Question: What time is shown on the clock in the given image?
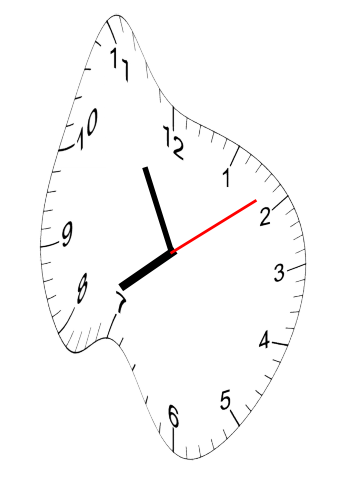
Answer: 07:55:09